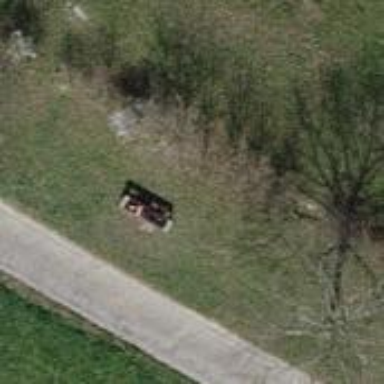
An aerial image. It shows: Bench.